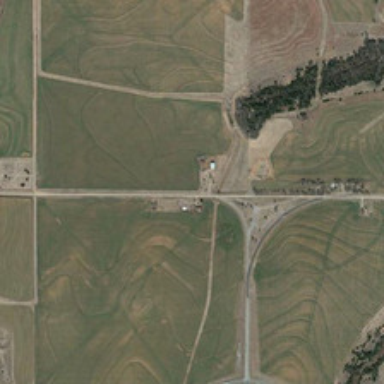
Several pieces of farmland s are together .